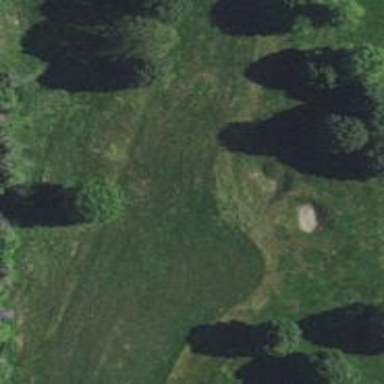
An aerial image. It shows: Grassy area designated as golf fairway.